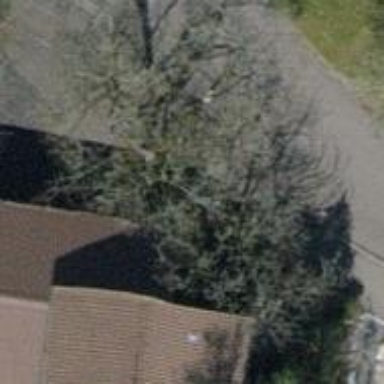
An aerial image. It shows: Urban tree adds touch of nature to the surroundings.